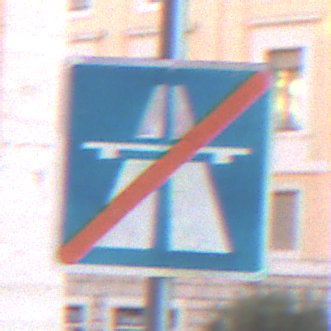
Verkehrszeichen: EndeAutbahn
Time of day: SunriseSunset
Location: Outdoor (Urban)
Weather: Clear
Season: NotSpecified
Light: Natural